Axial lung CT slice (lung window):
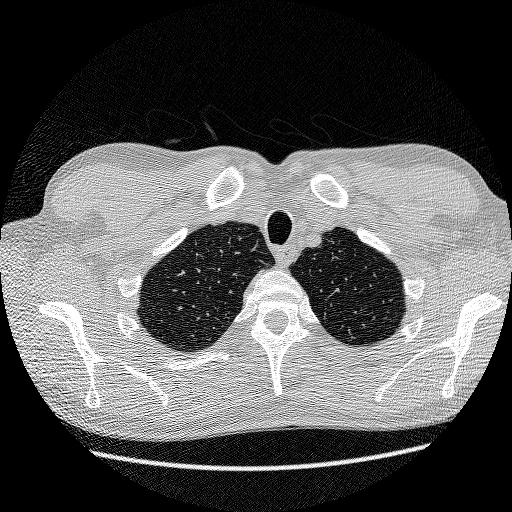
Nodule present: no